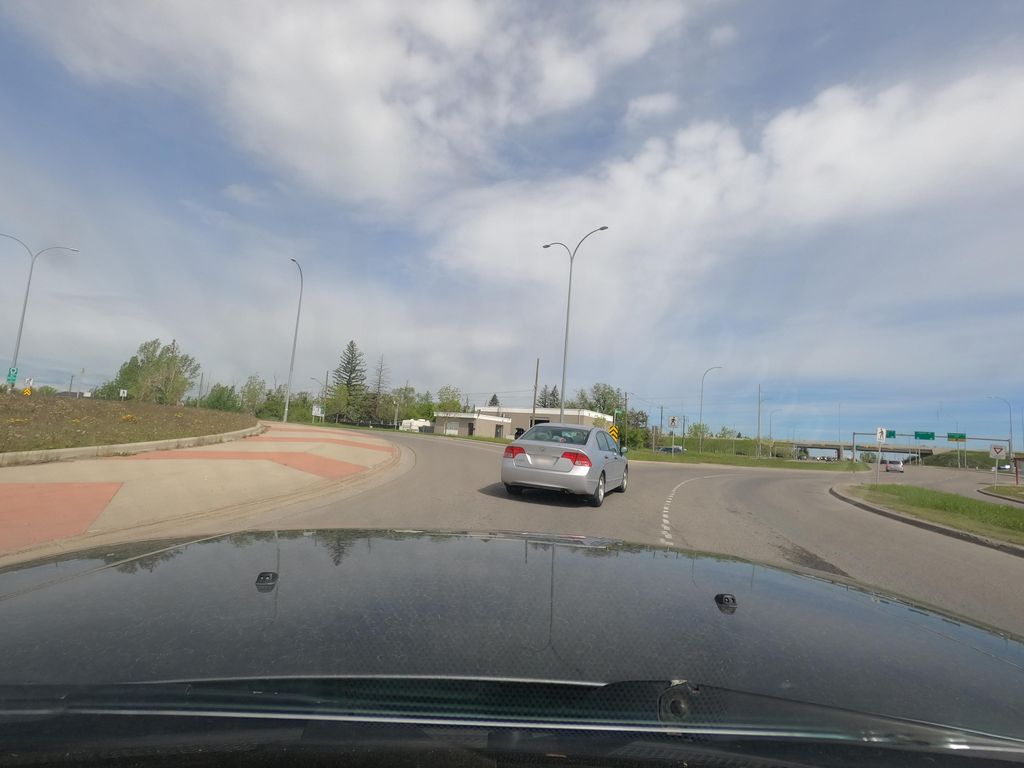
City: calgary